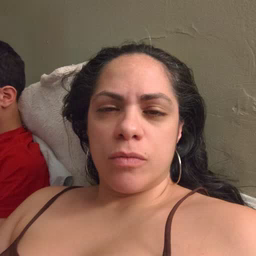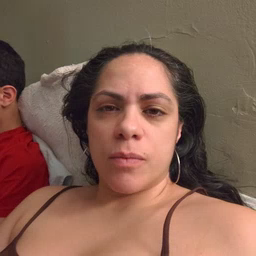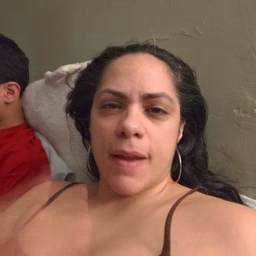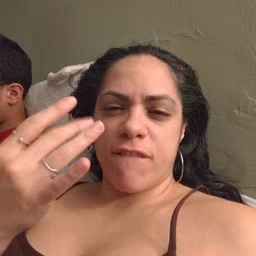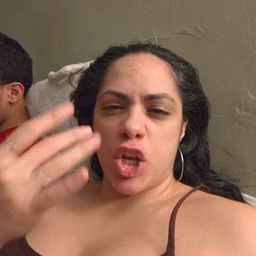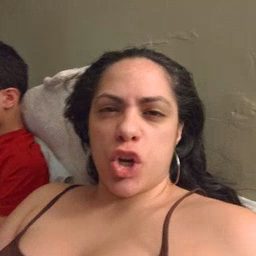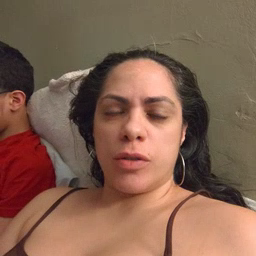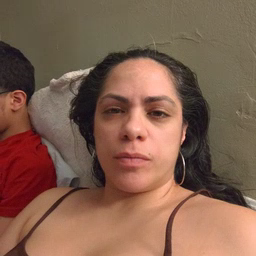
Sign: finger